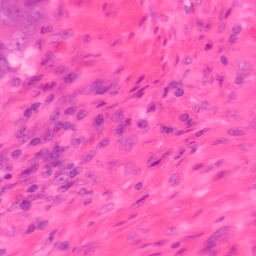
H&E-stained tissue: Colon